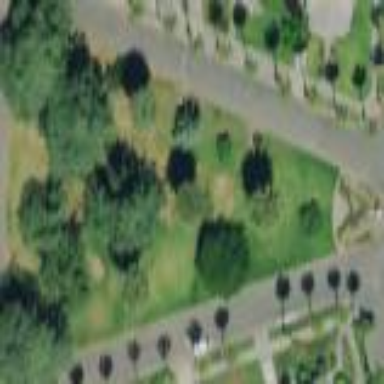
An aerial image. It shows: Park.